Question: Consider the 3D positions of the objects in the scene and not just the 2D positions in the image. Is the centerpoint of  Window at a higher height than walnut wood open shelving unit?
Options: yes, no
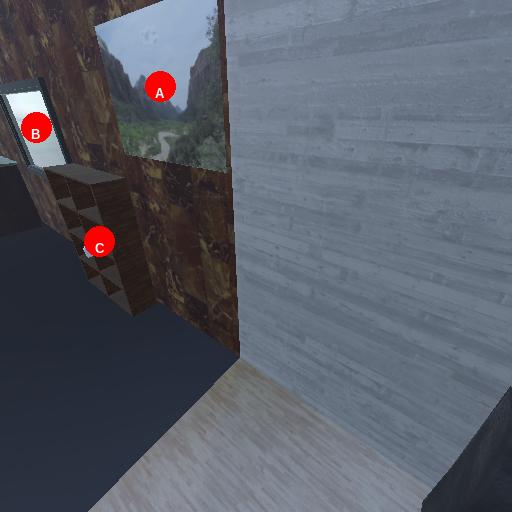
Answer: yes